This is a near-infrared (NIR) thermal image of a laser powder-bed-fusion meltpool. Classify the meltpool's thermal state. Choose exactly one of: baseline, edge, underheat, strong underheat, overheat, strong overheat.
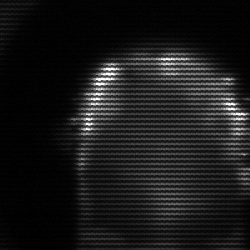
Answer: baseline